Interaction volume radius: 5 \u00c5
Interaction volume height: 10 \u00c5
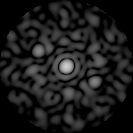
Disorder parameter: 0.8241